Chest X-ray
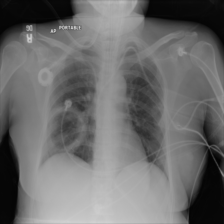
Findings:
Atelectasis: negative
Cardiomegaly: negative
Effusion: negative
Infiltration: negative
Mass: negative
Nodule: negative
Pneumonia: negative
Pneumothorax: negative
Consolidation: negative
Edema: negative
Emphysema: negative
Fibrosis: negative
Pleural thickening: negative
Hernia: negative